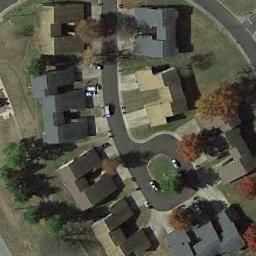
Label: medium_residential